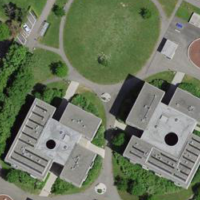
EUNIS habitat code: 55
Species observed at this site:
Salvia pratensis